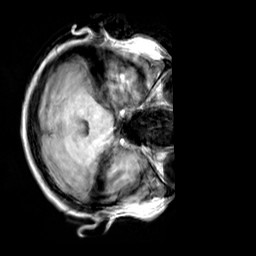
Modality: T1w
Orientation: axial
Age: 29
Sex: female
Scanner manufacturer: siemens
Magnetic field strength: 3 T
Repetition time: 2.3 s
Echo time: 0.00303 s